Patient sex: F
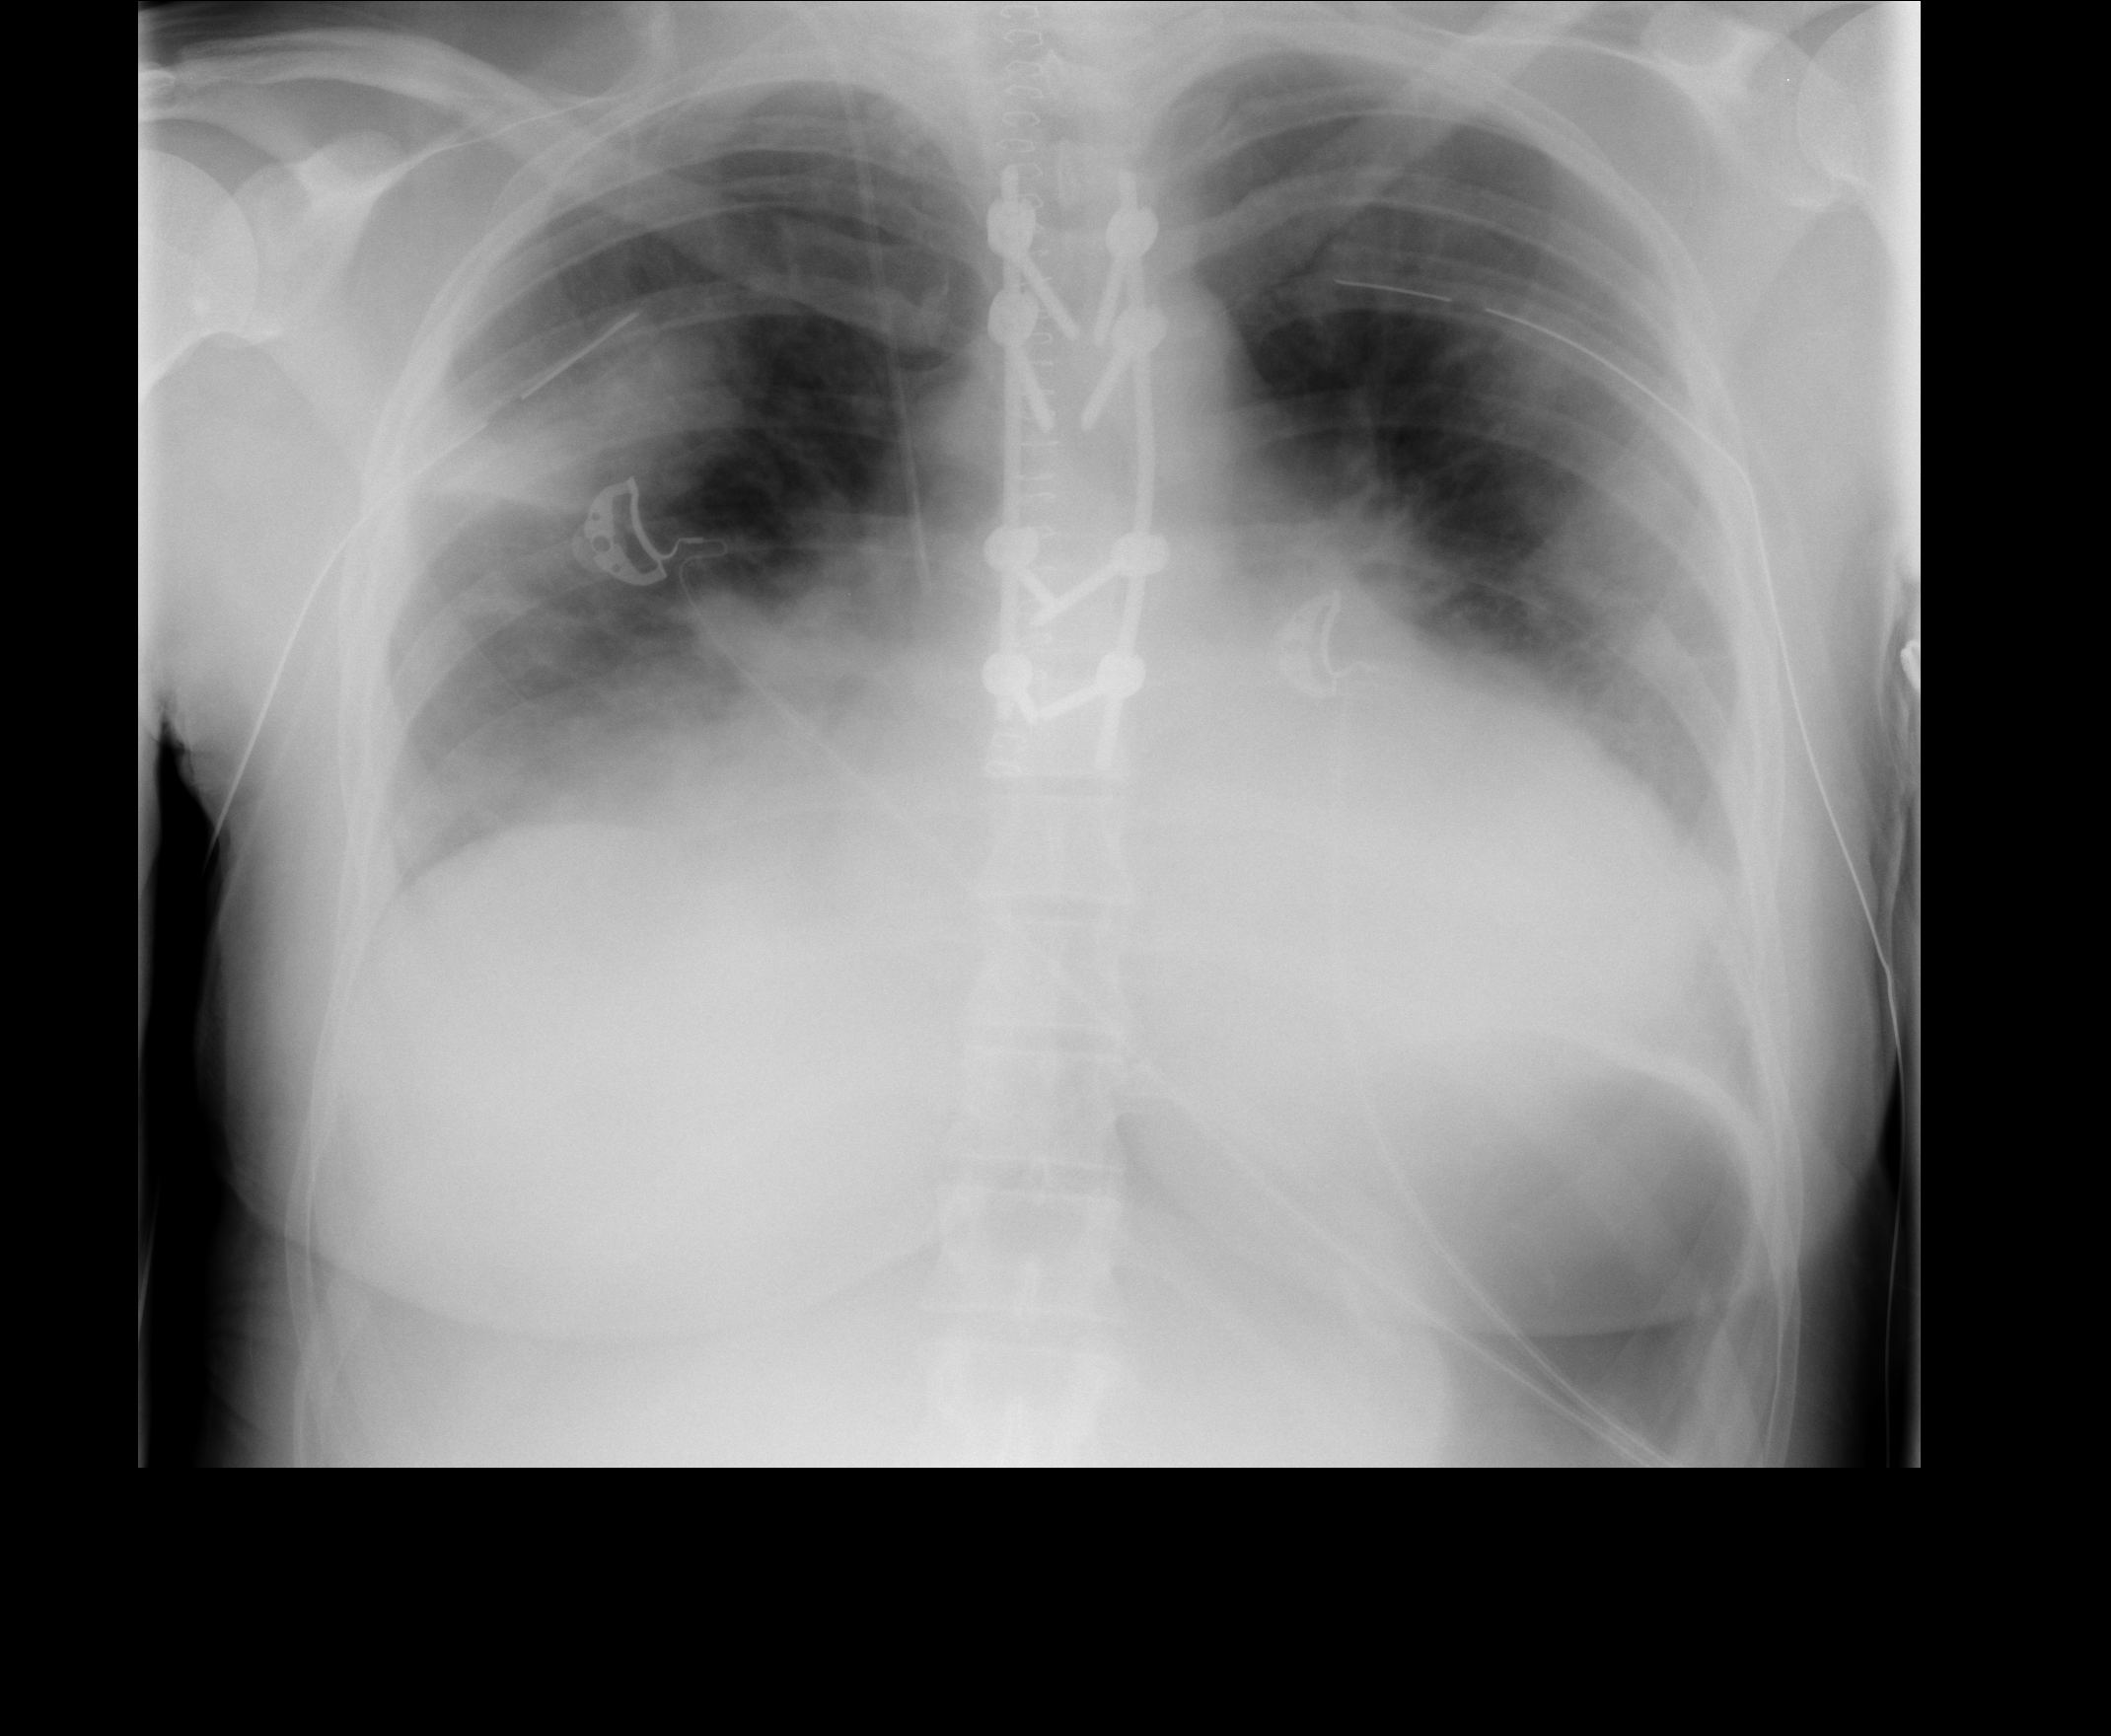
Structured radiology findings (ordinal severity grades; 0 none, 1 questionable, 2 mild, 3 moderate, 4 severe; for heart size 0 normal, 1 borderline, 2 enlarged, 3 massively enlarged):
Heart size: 0
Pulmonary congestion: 1
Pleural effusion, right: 0
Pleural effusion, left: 0
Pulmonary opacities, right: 2
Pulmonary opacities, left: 0
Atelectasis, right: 2
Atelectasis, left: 2